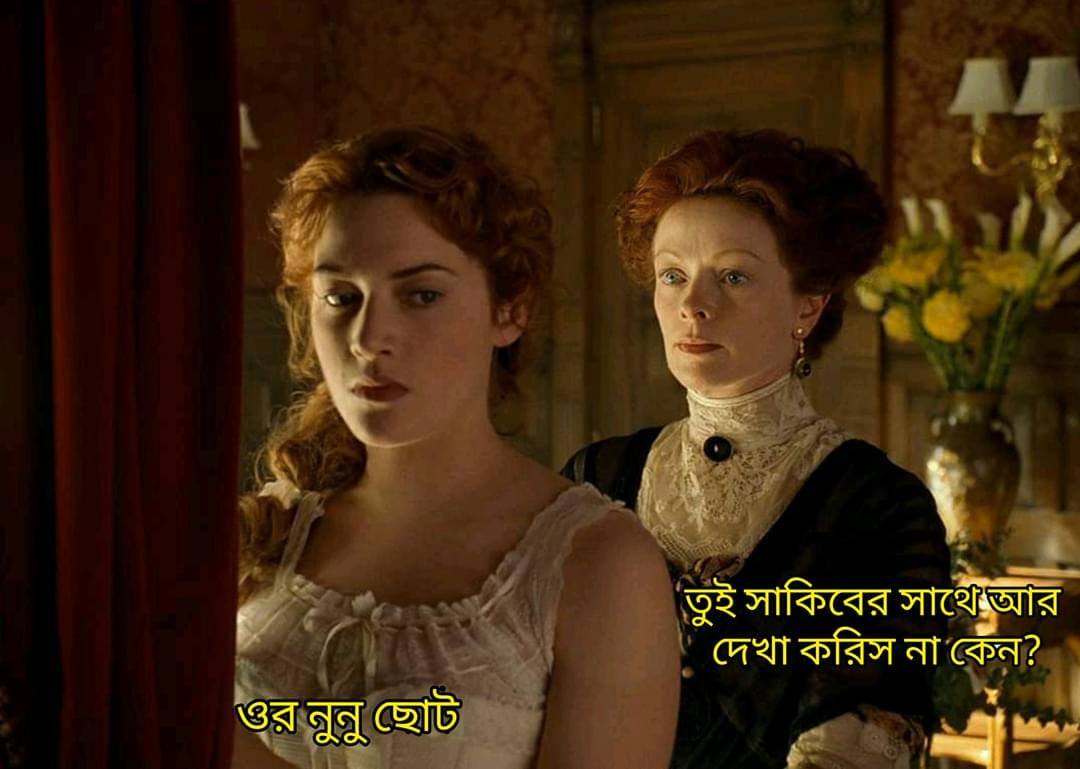
Caption: তুই সাকিবের সাথে আর দেখা করিস না কেন ?    ওর নুনু ছোট
Label: hate